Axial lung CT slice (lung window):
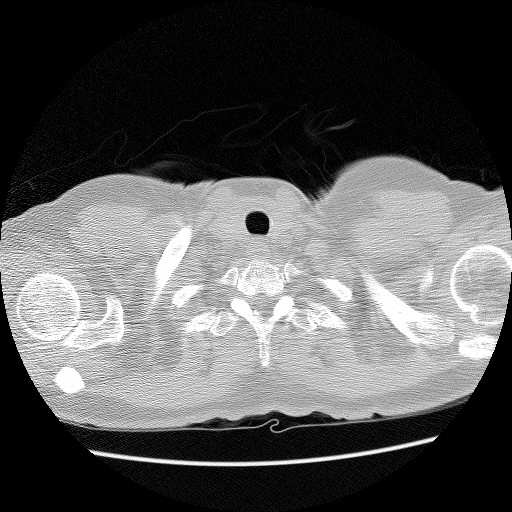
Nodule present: no